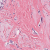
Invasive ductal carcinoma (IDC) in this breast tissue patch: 0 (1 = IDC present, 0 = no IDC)